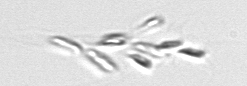
Label: Dinobryon